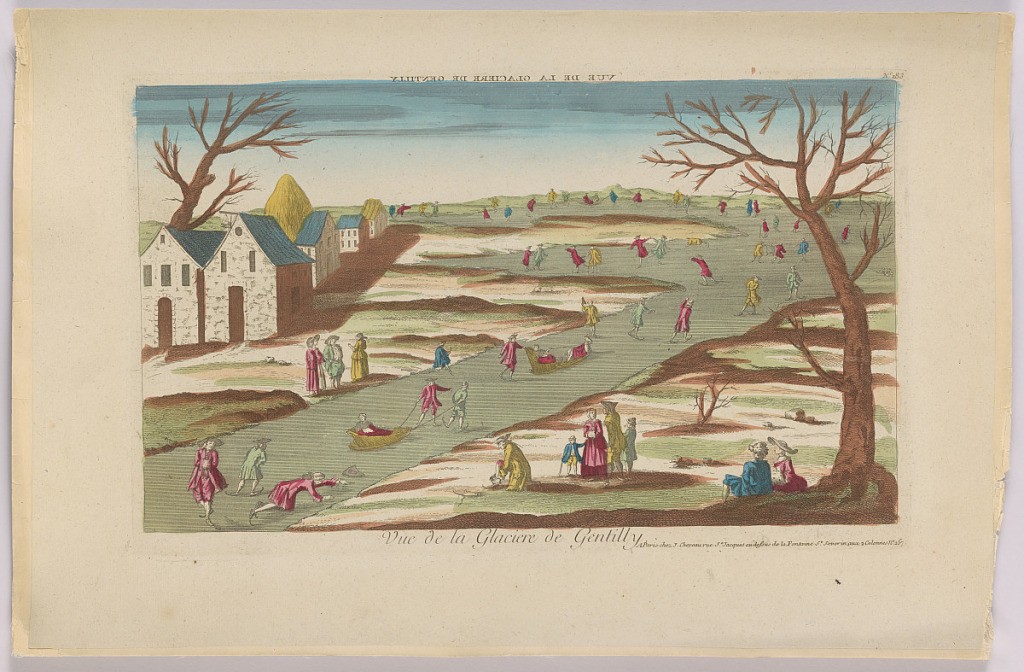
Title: Peep-Show Print
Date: mid-18th century
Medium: Engraving and brush and wash on paper
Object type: Print
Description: Peep-show print